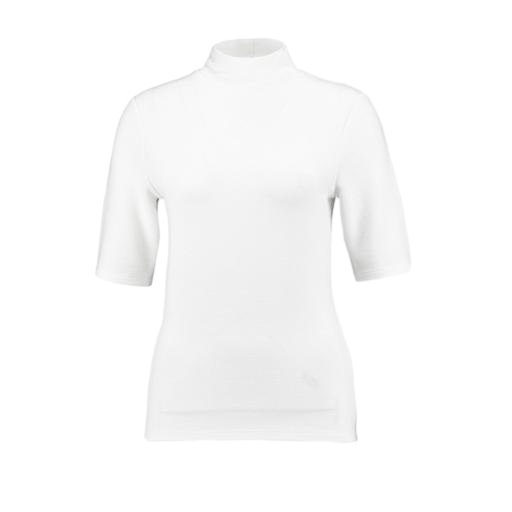
white plus size mock-neck top only macy, high-neck ribbed-jersey t-shirt, high-neck top, white background